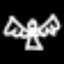
Label: angel